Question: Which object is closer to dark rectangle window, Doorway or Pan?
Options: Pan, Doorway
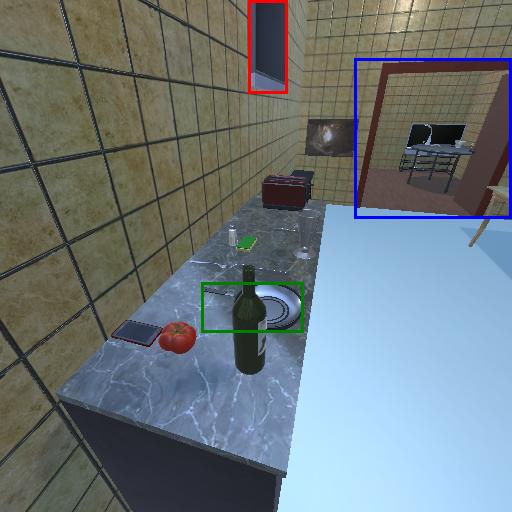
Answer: Pan